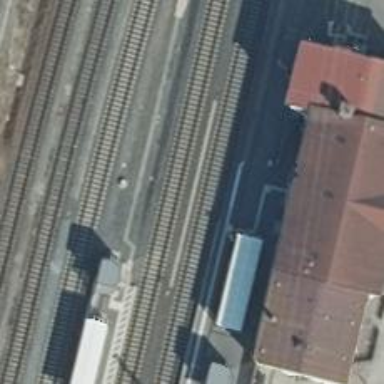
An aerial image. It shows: Railway station that also serves as public transport station.